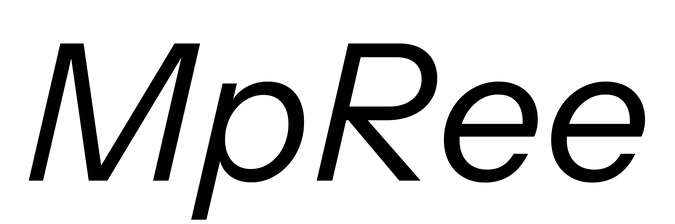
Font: InstrumentSans-Italic_Italic